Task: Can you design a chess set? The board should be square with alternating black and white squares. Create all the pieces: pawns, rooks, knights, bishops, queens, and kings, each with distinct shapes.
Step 222:
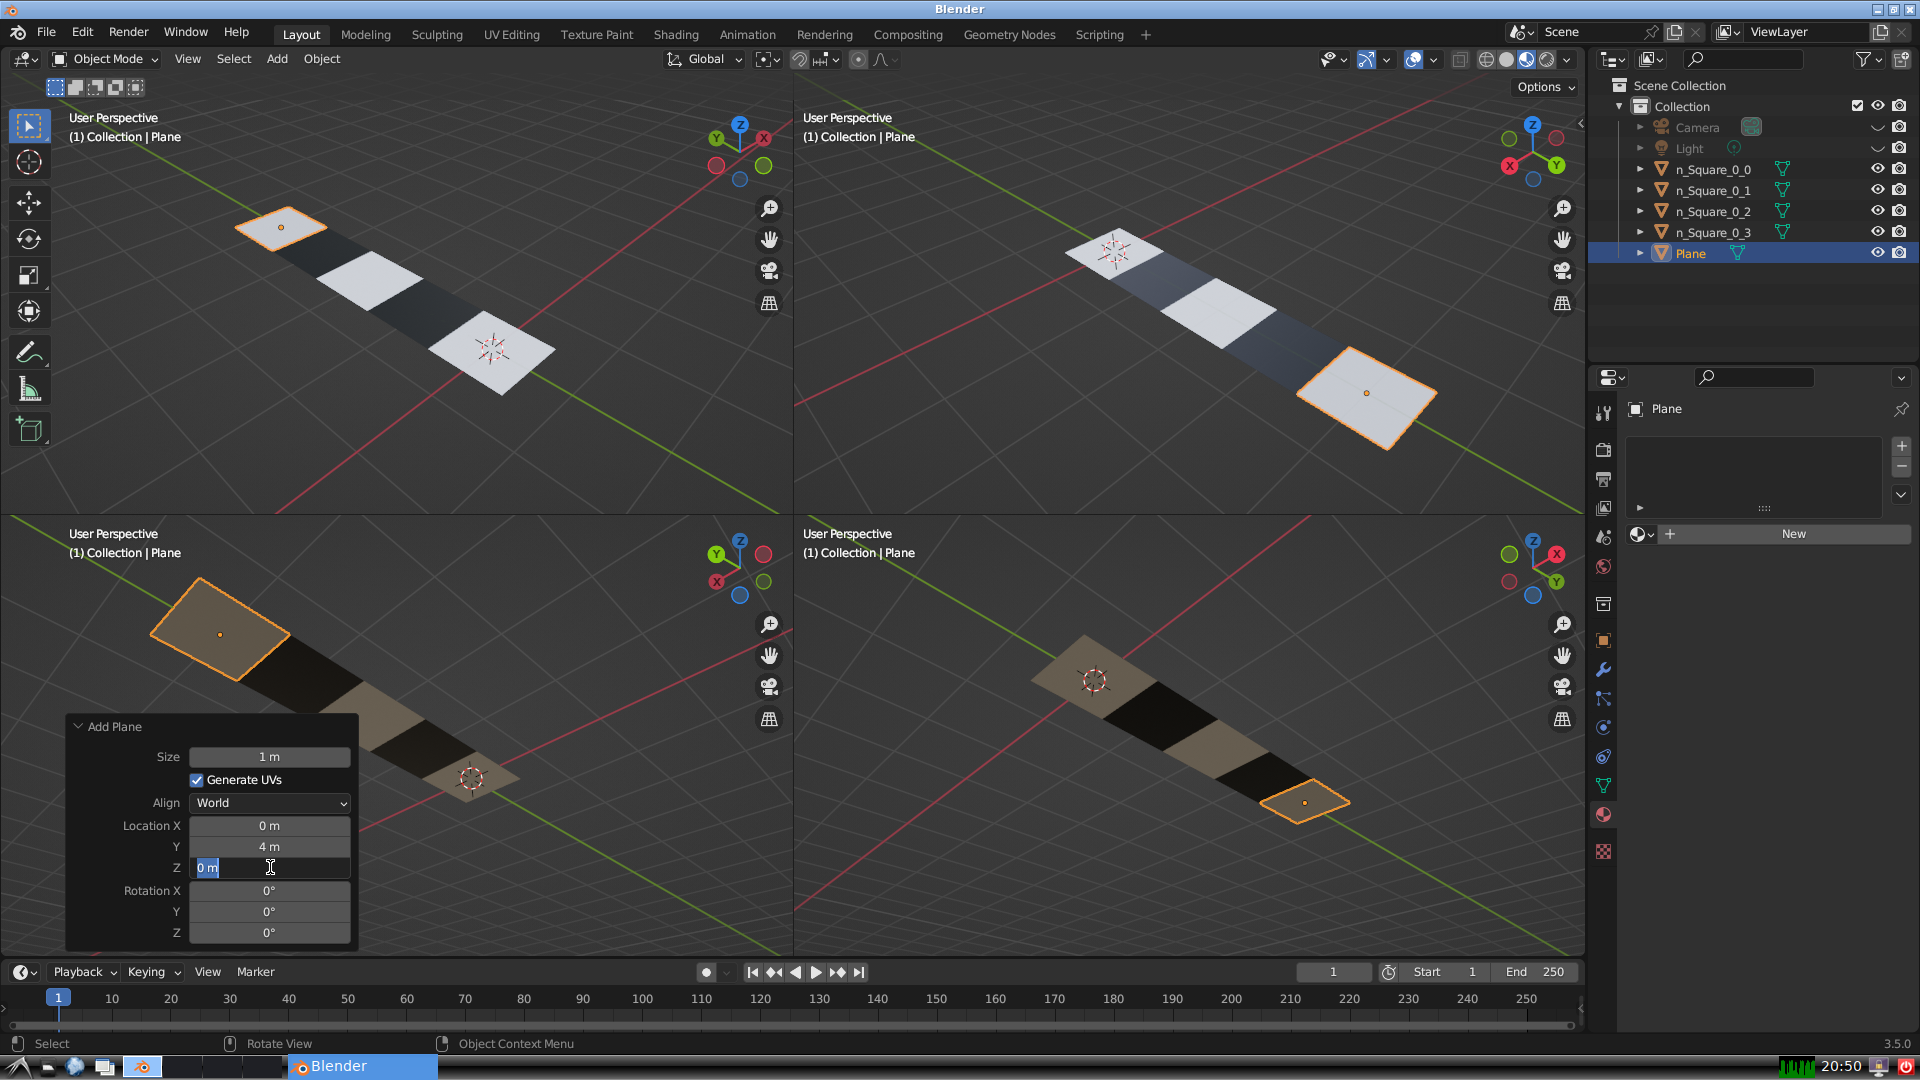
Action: input_text: 0.0